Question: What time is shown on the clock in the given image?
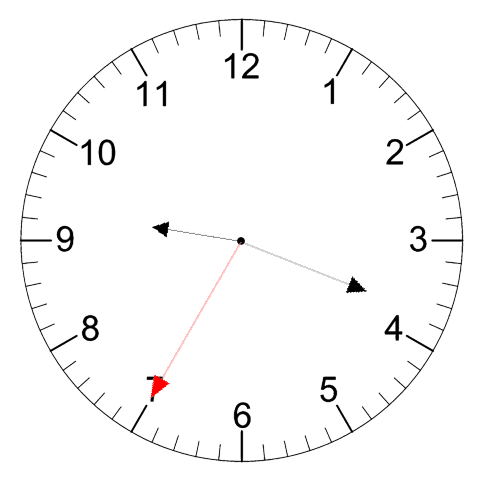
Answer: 09:18:35